Field crop: maize
Growth stage: 2
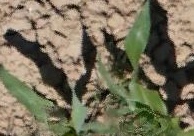
Species: maize